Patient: sex M, age 62
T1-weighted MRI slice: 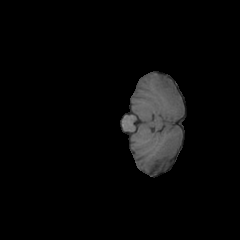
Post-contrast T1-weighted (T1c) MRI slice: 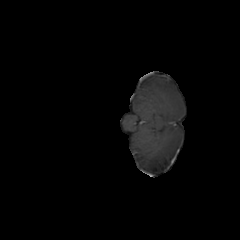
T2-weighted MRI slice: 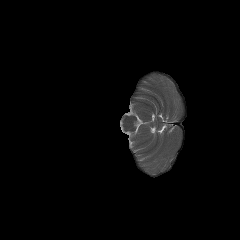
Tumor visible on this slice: no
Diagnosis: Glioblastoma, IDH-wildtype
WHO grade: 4